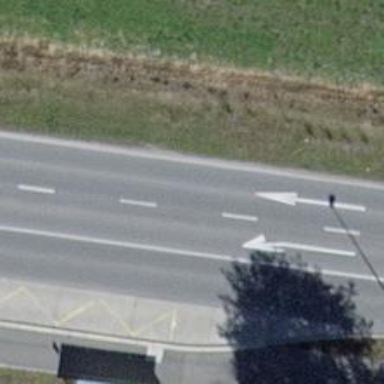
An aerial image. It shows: Public transport stop position.